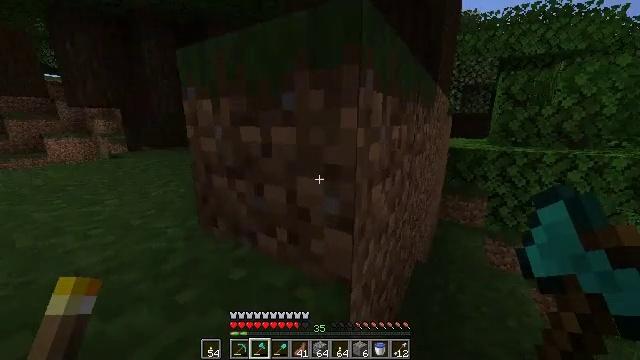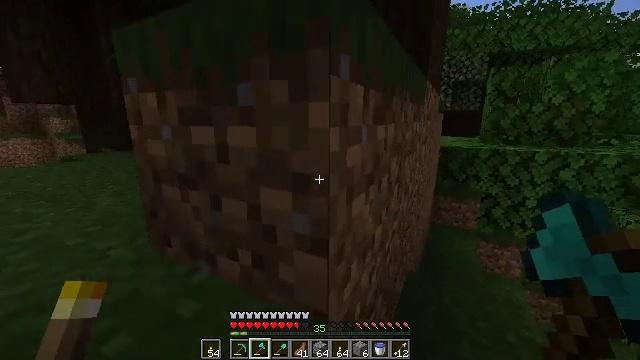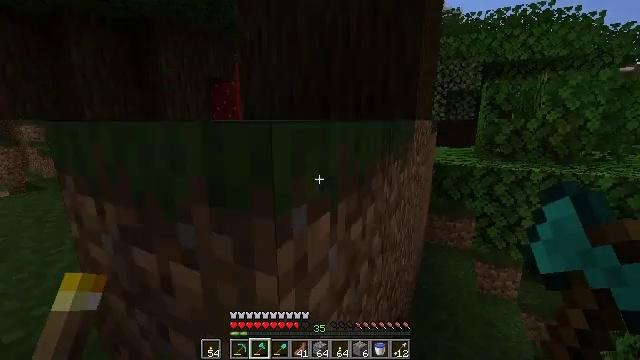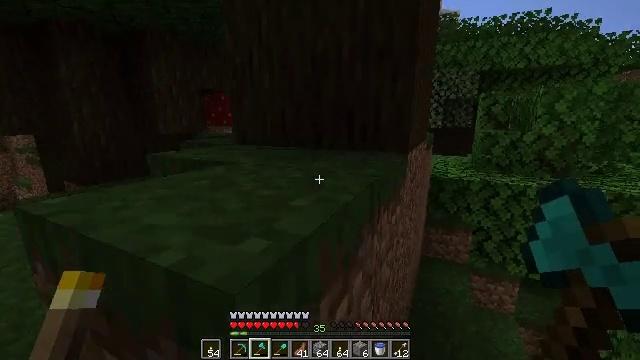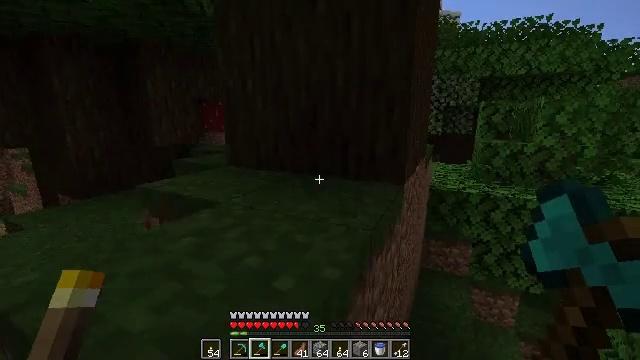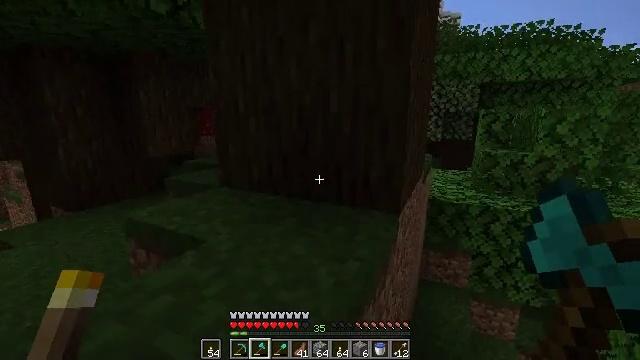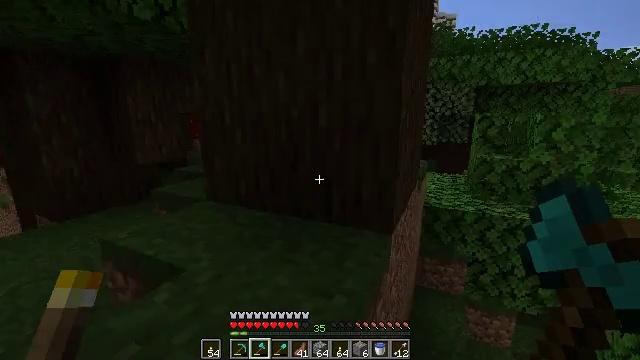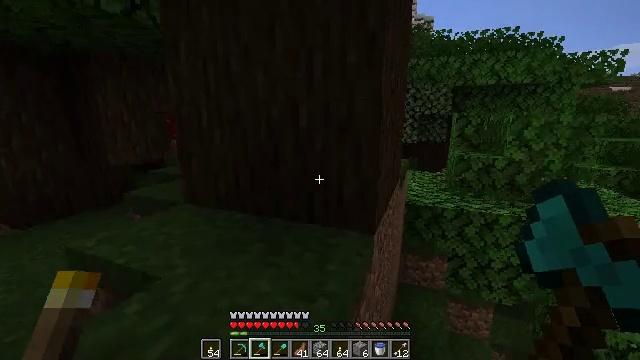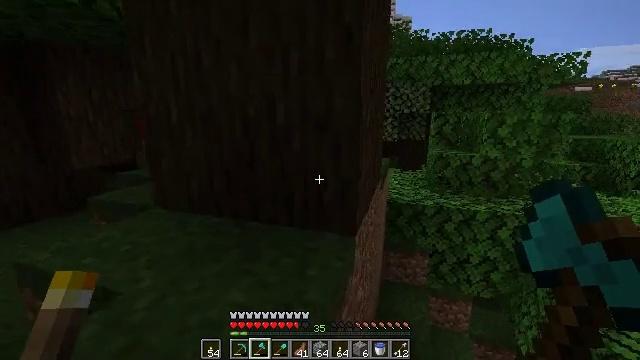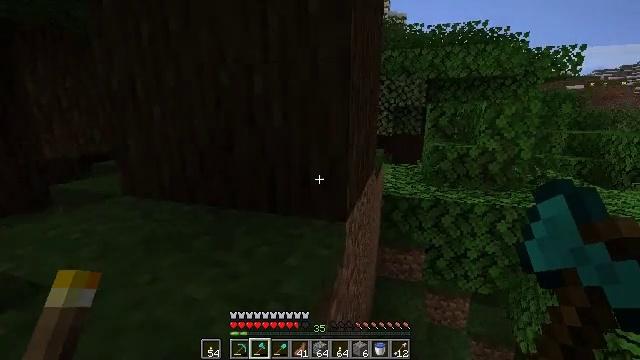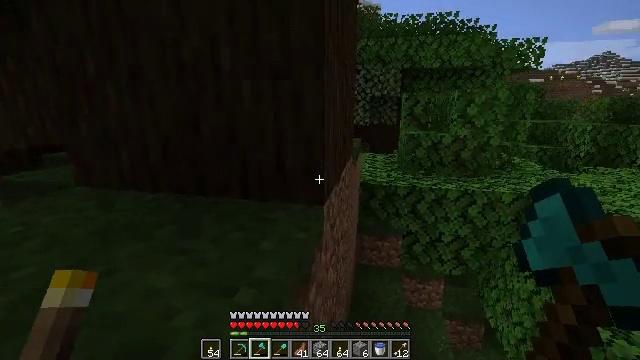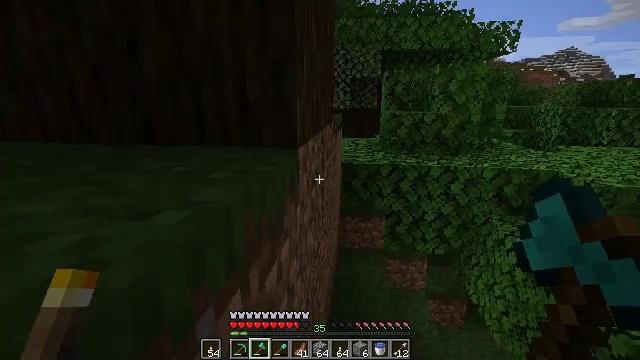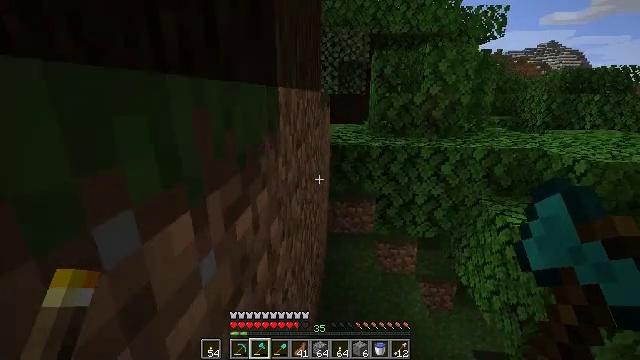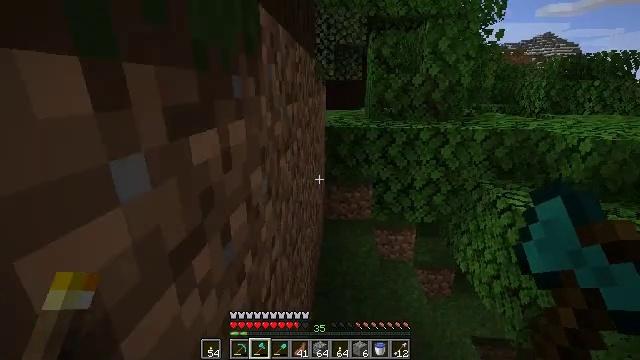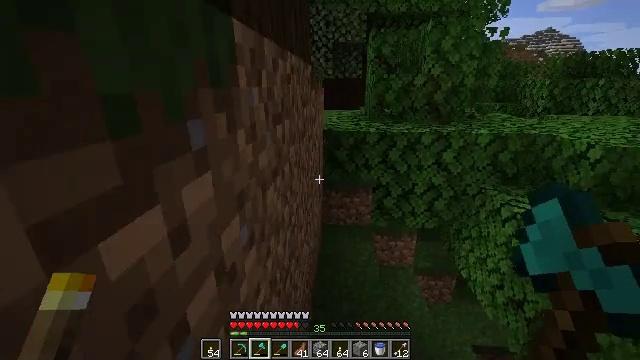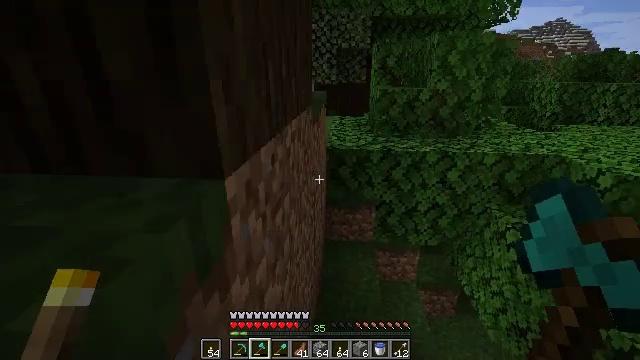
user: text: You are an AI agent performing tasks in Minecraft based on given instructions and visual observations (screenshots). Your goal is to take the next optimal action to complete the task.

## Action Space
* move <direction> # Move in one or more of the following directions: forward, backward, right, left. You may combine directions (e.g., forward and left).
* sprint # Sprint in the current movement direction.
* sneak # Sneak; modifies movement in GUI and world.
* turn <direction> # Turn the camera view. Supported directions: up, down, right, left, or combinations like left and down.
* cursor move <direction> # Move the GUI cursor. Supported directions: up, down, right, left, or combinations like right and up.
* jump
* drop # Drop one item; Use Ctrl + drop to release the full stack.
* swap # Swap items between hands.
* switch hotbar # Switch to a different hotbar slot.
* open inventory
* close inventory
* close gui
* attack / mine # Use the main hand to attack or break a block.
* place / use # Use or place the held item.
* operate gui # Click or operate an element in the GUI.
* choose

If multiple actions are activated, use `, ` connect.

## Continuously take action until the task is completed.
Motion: motion action
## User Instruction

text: Remove oak leaves from branches.
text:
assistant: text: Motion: move forward, sprint, turn right, jump
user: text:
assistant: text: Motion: move forward, sprint, turn right, jump
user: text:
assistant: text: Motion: move forward, sprint, jump
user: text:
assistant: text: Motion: move forward, sprint, jump
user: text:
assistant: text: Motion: move forward and move left, sprint, jump
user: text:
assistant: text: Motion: move forward and move left, sprint, jump
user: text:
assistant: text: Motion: move forward and move left, sprint, turn right, jump
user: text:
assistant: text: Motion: move forward, sprint, turn right, jump
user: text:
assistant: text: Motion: move forward, sprint, turn right, jump
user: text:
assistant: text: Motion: move forward, sprint, turn right and down, jump
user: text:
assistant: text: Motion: move forward, sprint, turn right and down, jump
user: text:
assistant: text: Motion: move forward, sprint, turn right and down, jump
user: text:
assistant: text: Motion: move forward, sprint, turn down, jump
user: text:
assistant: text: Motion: move forward, sprint, jump
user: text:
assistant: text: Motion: move forward, sprint, turn down, jump
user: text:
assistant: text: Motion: move forward, sprint, jump
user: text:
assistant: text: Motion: move forward, sprint, jump
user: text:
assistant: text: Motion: move forward and move left, sprint, jump
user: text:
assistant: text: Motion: move forward and move left, sprint, jump
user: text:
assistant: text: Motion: move forward and move left, sprint, turn left and down, jump
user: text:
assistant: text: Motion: move forward and move left, sprint, turn left, jump
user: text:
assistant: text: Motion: move forward and move left, sprint, jump
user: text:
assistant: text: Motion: move forward and move left, sprint, jump
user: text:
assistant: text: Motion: move forward and move left, sprint, turn right and up, jump
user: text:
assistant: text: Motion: move forward and move left, sprint, turn right and up, jump
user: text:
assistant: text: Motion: move forward and move left, sprint, turn right and up, jump
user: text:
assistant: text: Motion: move forward and move left, sprint, turn right and up, jump
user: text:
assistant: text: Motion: move forward and move left, sprint, turn right and up, jump
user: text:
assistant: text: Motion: move forward and move left, sprint, turn up, jump
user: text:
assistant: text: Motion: move forward, sprint, jump